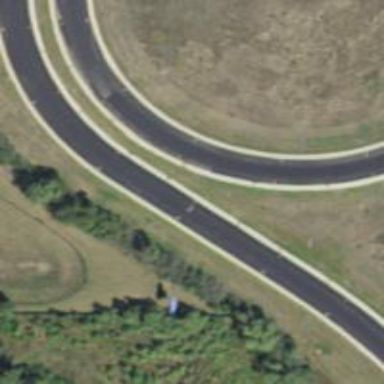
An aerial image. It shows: Primary link highway.